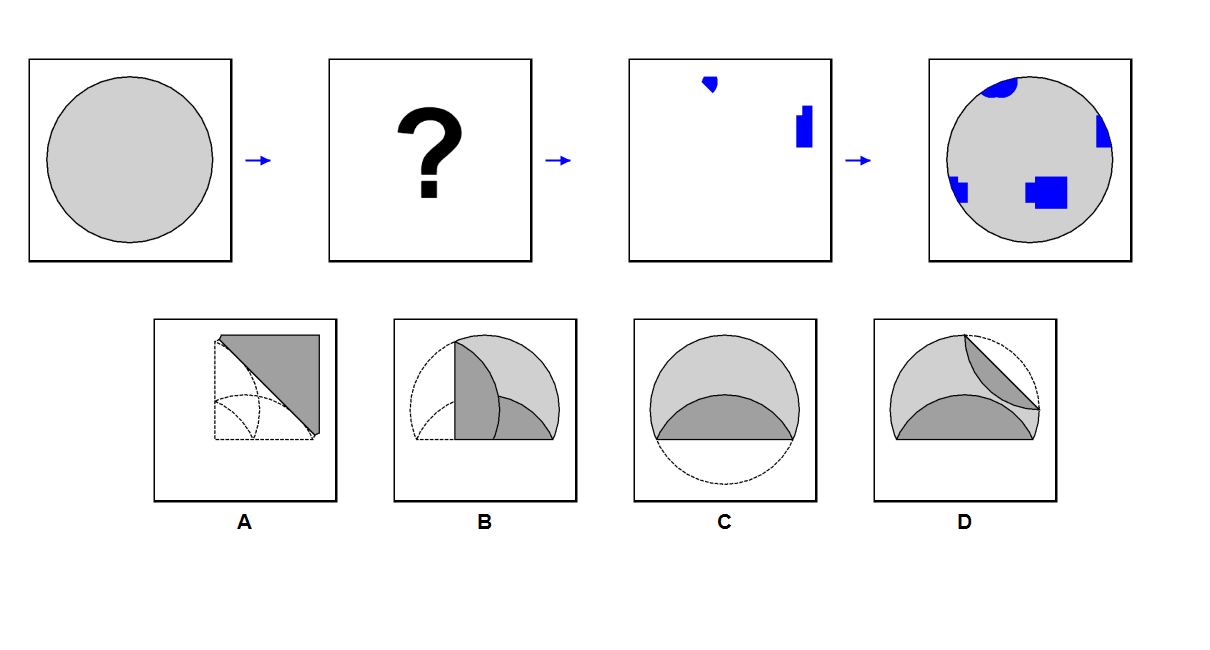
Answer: D